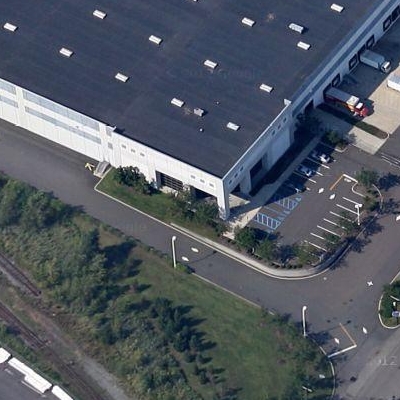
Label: cIndustry